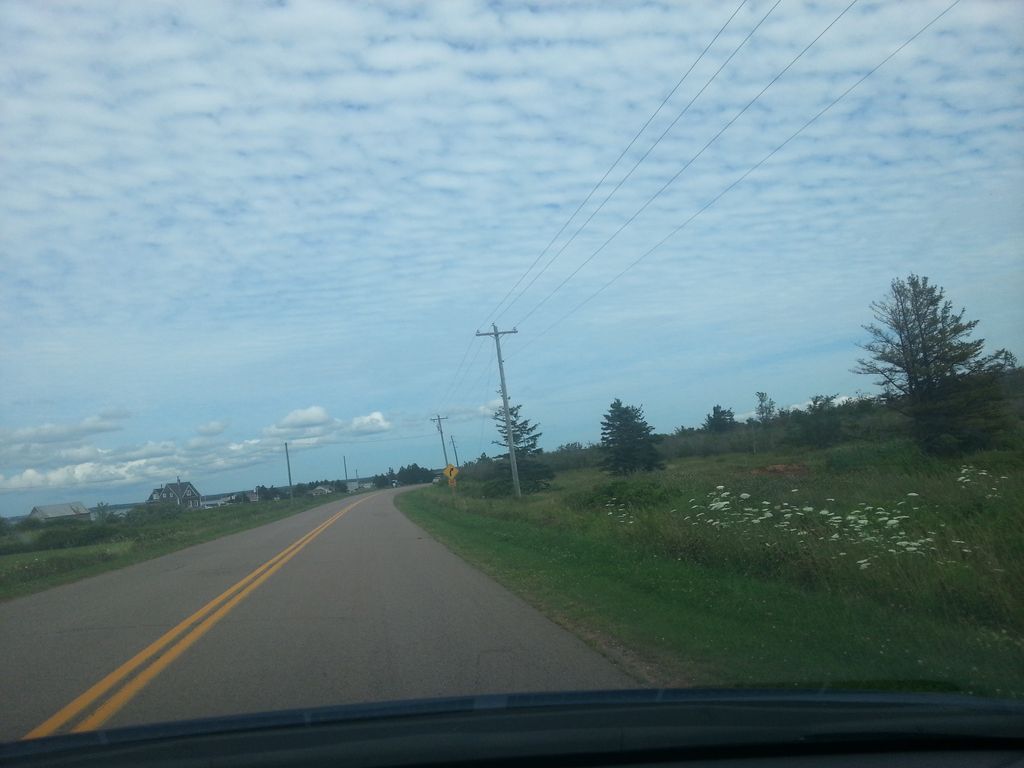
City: charlottetown